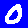
Digit: 0